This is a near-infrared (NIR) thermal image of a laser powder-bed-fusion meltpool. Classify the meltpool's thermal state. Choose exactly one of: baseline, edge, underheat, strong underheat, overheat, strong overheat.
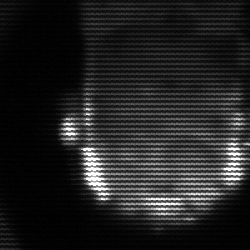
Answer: baseline